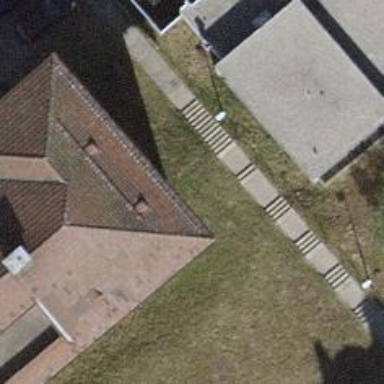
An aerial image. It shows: Road with steps.